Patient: sex F, age 70
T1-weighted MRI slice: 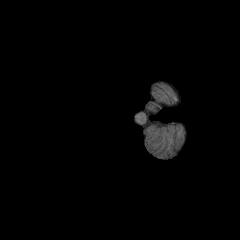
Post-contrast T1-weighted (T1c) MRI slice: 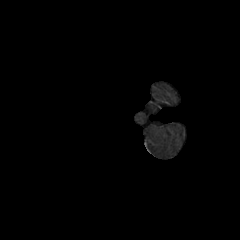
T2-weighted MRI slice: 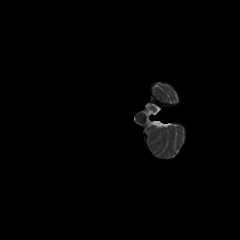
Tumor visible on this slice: no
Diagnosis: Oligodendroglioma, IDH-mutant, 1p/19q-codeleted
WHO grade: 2